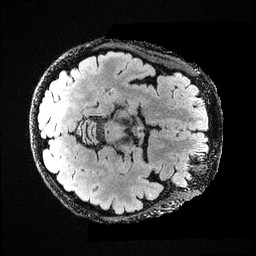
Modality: FLAIR
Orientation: axial
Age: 51
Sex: female
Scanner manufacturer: ge
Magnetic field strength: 3 T
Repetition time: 4.802 s
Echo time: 0.1157 s